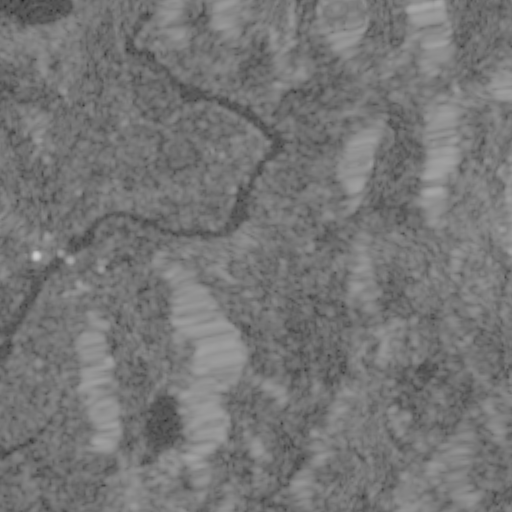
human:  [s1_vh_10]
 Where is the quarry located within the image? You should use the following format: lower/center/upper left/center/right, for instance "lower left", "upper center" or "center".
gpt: The quarry is located in the upper right of the image.
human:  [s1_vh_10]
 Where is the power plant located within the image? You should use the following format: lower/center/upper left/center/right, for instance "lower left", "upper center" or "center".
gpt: There is no power plant in the image.

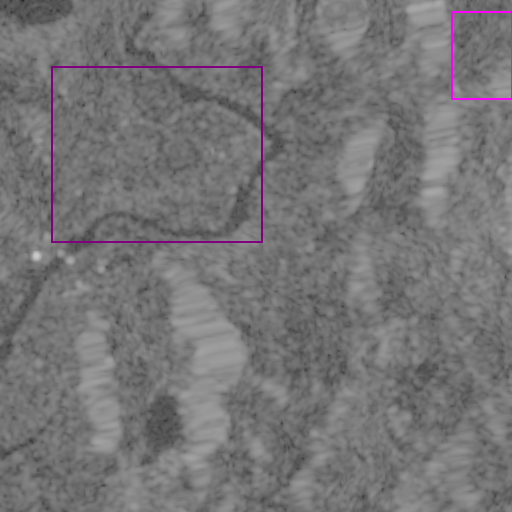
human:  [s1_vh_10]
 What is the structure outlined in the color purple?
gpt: The structure outlined in purple is a crop field.
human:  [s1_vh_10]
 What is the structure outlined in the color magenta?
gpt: The structure outlined in magenta is a quarry.
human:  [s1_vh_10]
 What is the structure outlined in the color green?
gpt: There is no green outline.